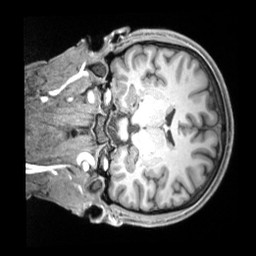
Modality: T1w
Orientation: coronal
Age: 24
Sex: male
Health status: ill
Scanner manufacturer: siemens
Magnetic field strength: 3 T
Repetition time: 2.2 s
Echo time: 0.00218 s